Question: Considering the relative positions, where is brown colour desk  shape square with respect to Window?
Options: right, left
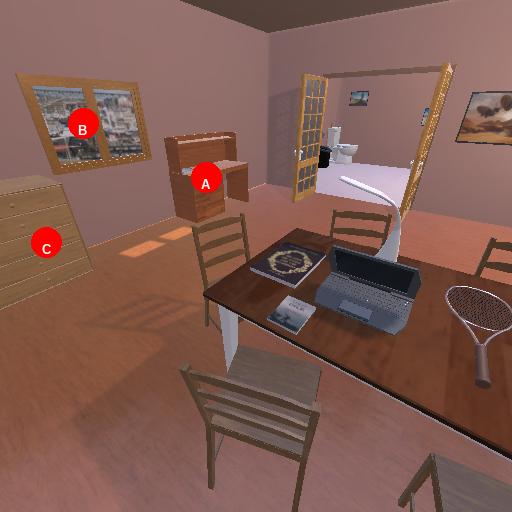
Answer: right